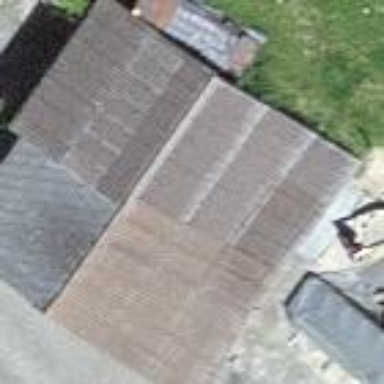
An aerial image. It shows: Garage building.